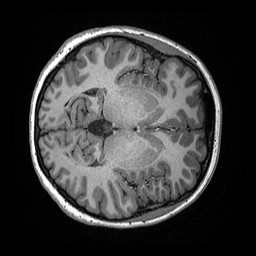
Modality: T1w
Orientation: axial
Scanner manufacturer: ge
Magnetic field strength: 3 T
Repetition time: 2.349 s
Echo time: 0.002968 s